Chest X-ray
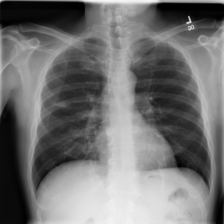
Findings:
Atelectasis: negative
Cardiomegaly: negative
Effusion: negative
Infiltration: negative
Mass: negative
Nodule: negative
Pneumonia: negative
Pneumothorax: negative
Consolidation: positive
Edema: negative
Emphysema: negative
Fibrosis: negative
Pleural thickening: negative
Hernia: negative